Interaction volume radius: 10 \u00c5
Interaction volume height: 15 \u00c5
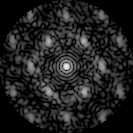
Disorder parameter: 0.5345